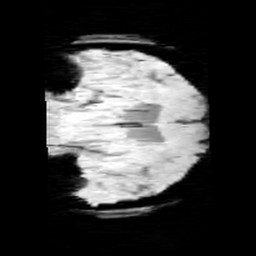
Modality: minIP
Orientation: coronal
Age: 10
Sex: female
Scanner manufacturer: siemens
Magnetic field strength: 3 T
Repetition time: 0.027 s
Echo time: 0.02 s